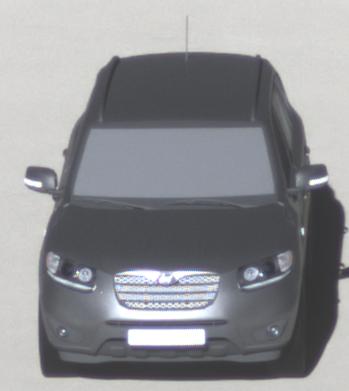
Make: Hyundai
Model: Santa Fe 2.4
Detailed model: Santa Fe (CM)
Model produced from: 2010/01
Model produced until: 2012/09
Doors: 5
Color: gray
Road condition: dry road
Daytime: midday
Contrast: high contrast